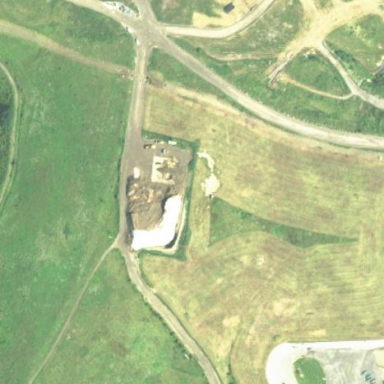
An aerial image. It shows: Landfill area.